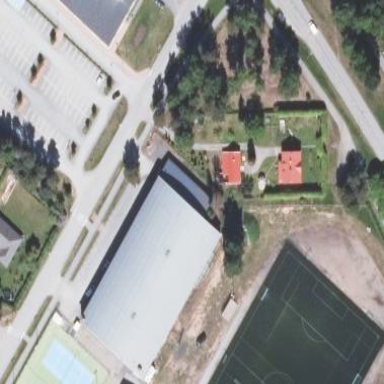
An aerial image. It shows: Building used for ice hockey.